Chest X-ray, PA view. Patient: 25 years old, sex F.
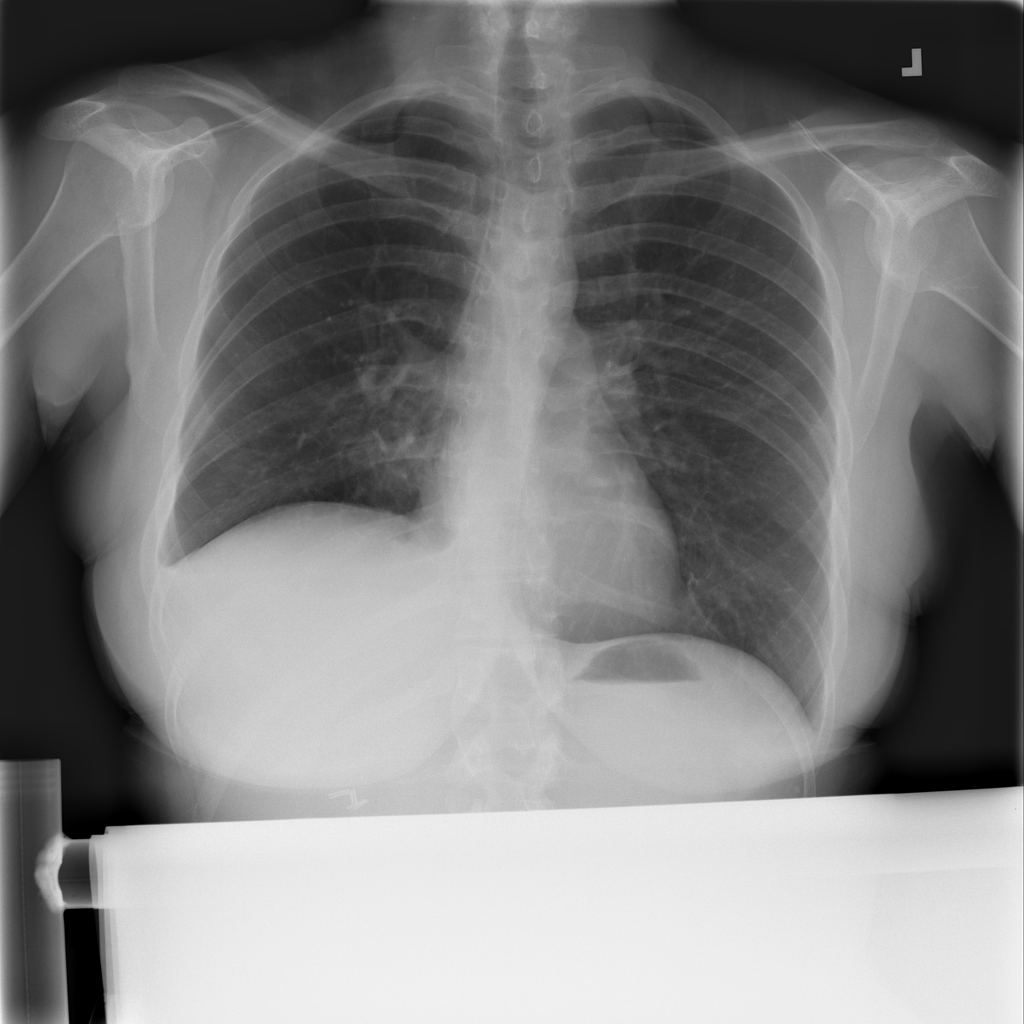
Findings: No Finding